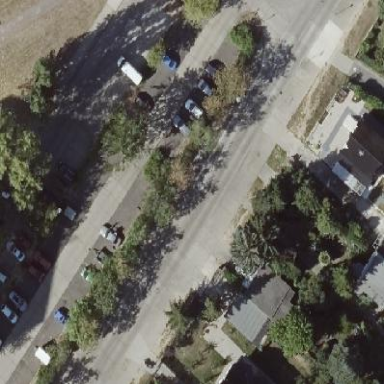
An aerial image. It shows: Street side parking on concrete surface.